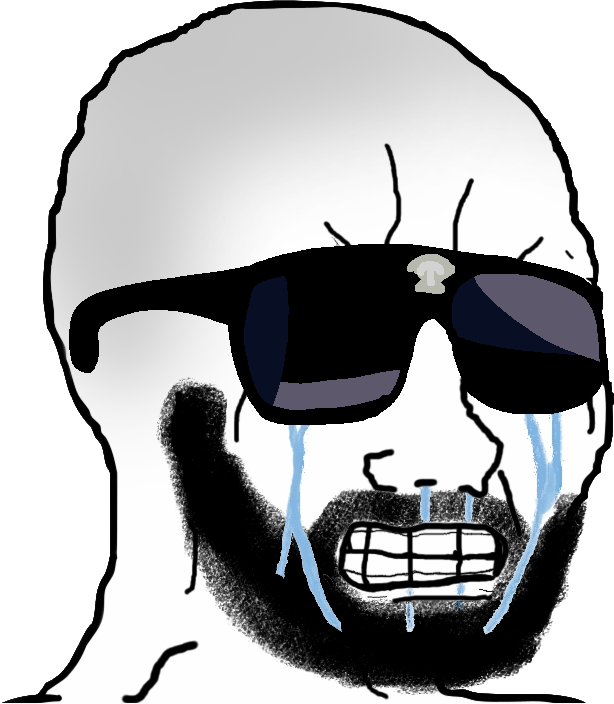
Label: 5_Crying_Wojak